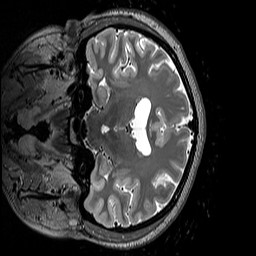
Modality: T2w
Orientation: coronal
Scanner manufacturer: siemens
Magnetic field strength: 3 T
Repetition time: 3.2 s
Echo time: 0.406 s